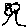
Label: tree